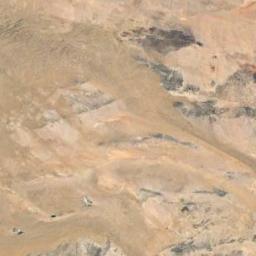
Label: desert